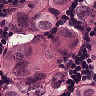
Metastatic tissue present: yes